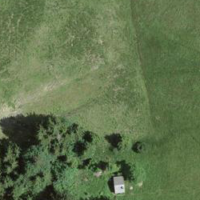
EUNIS habitat code: 25
Species observed at this site:
Epipactis palustris